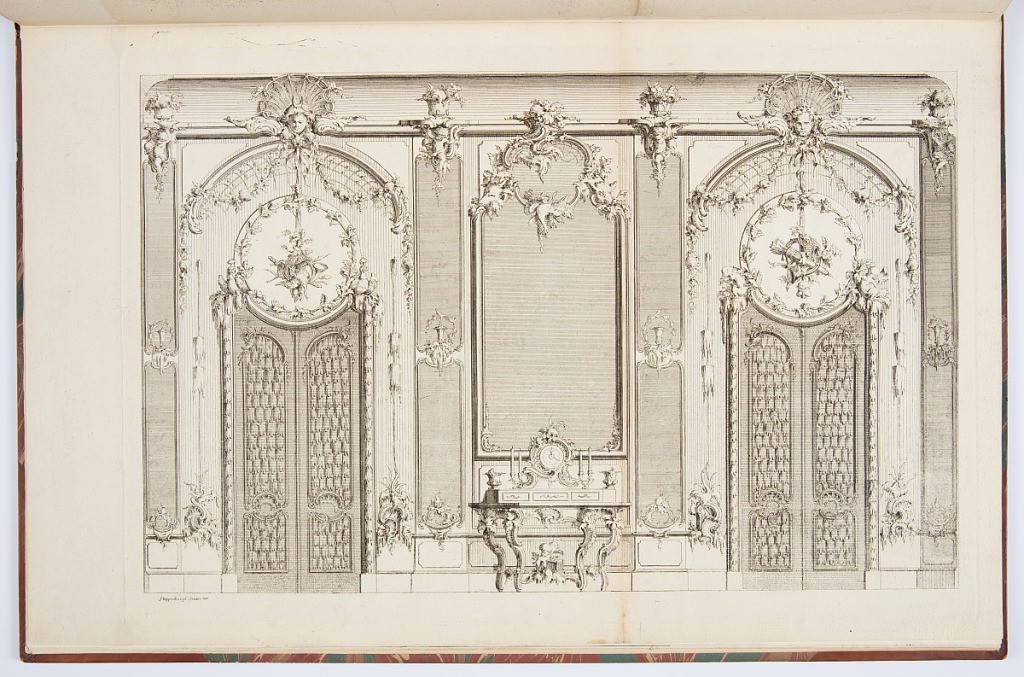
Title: Elevation of an Interior with Central Mirror and Console Table
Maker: Johann Michael Hoppenhaupt II, German, 1709–ca. 1778
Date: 1753
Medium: Etching and engraving on white laid paper
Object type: Print
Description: Elevation of an interior with a large mirror at the center of the plate, under which is a console table supporting a rococo clock with candle arms. On either side of the mirror are sets of double doors, over which are rondels with carved trophies. The doors, panels, and overdoors are richly decorated with rocaille ornamentation. The plate is signed.